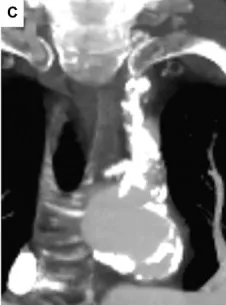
Maximal intensity projection image showing distribution of calcification in the left subclavian artery.
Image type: radiology (ct)